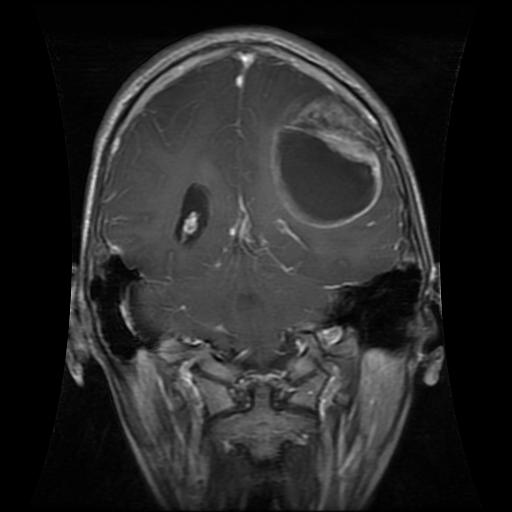
Label: glioma